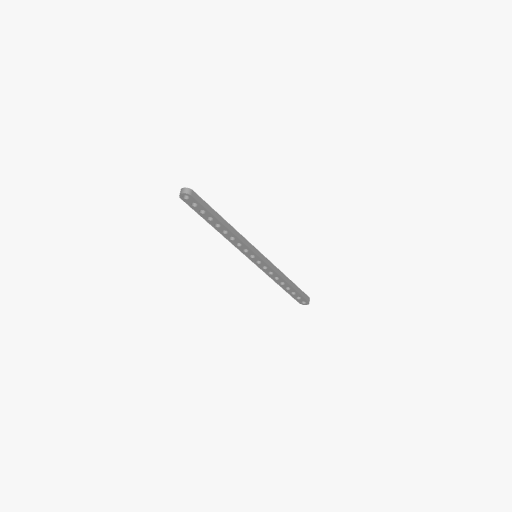
Part: FlatBeam19H